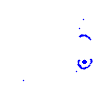
Particle: pion